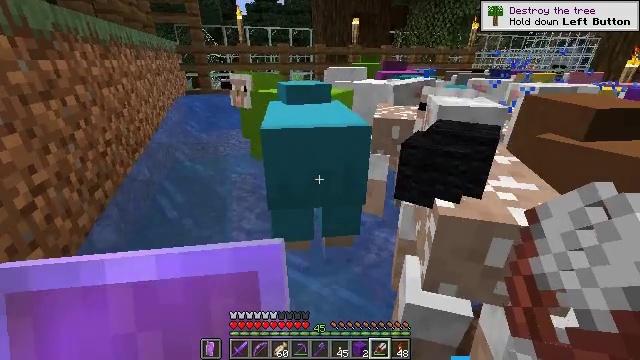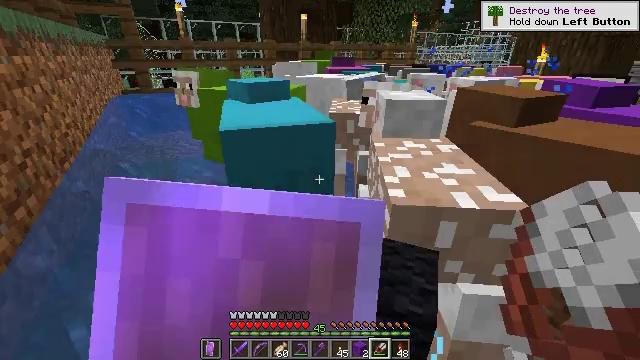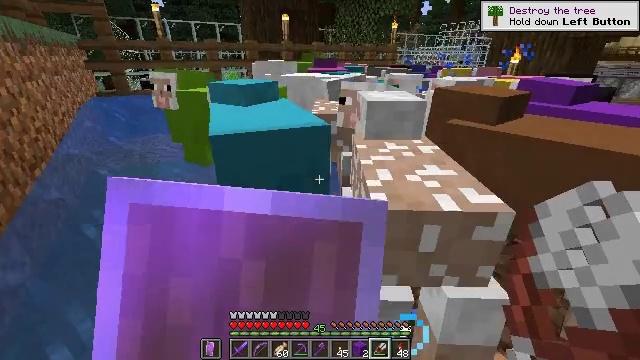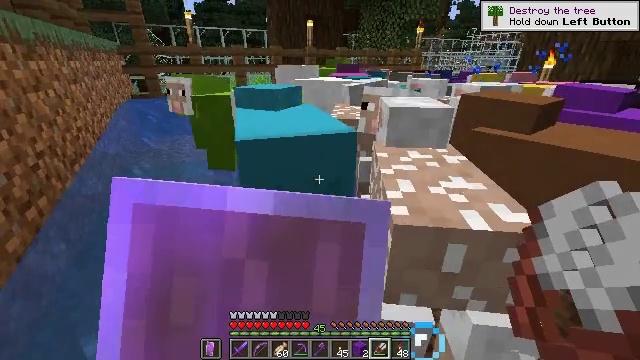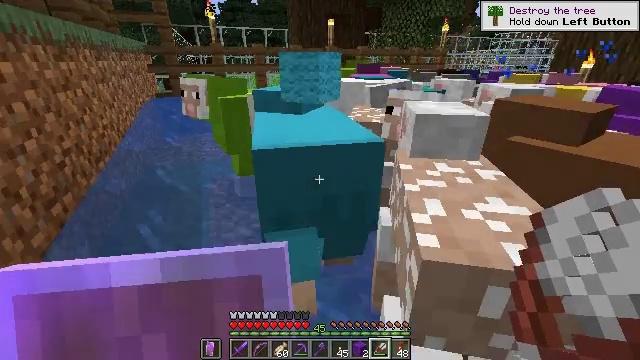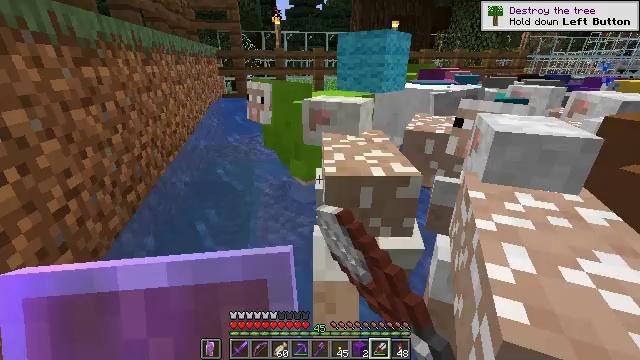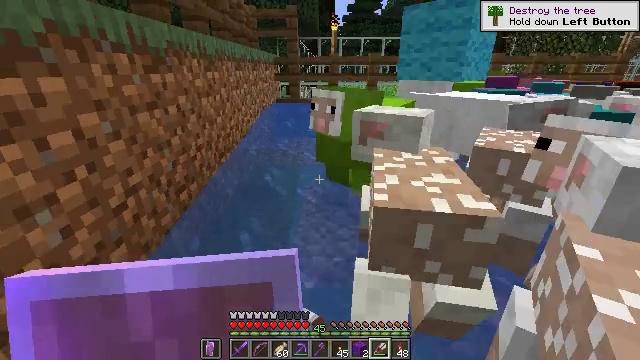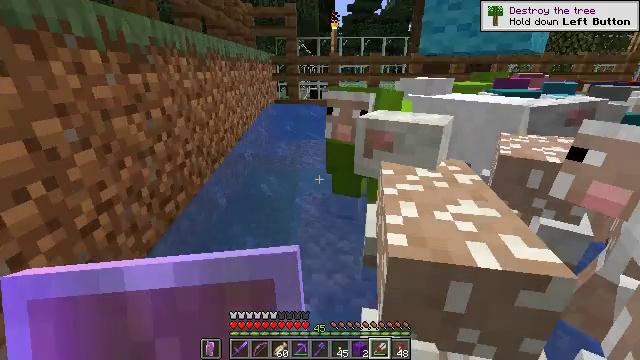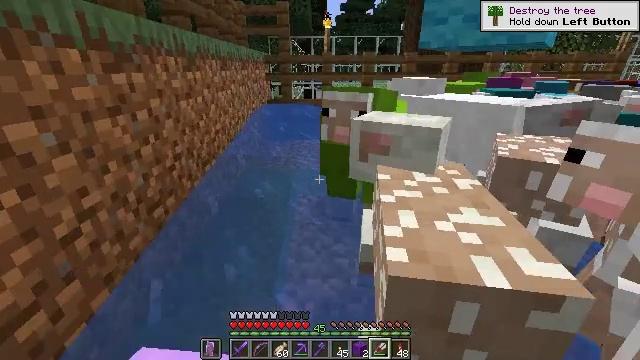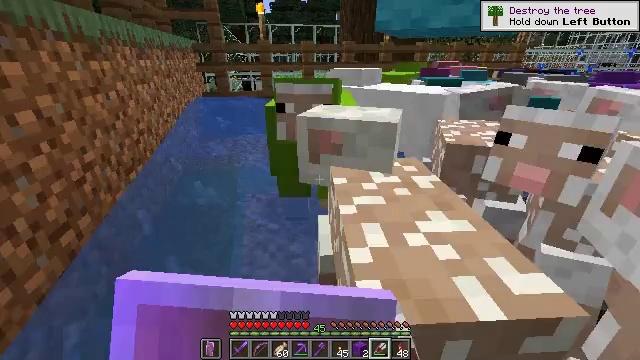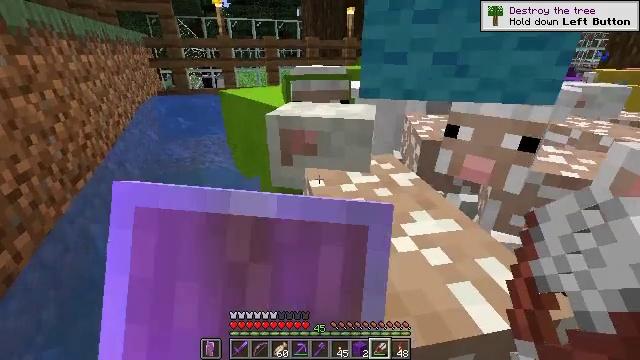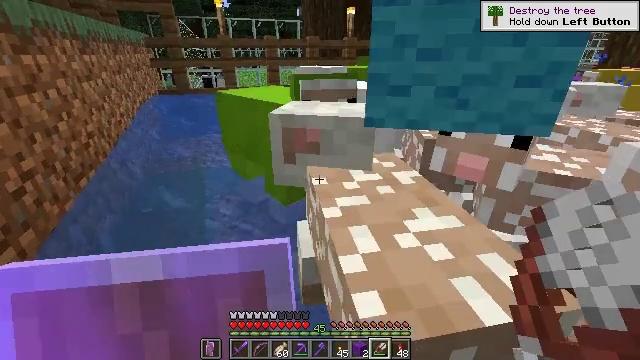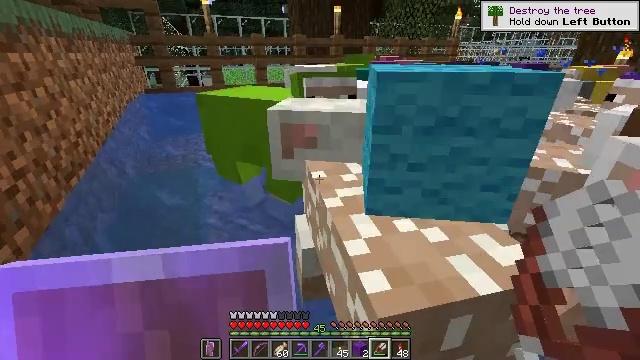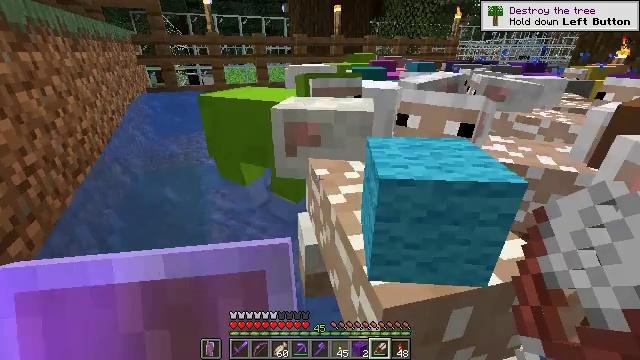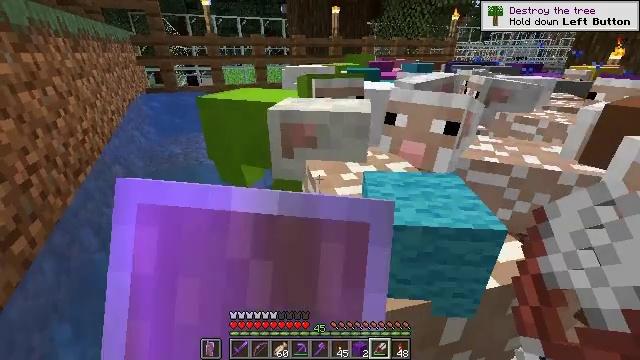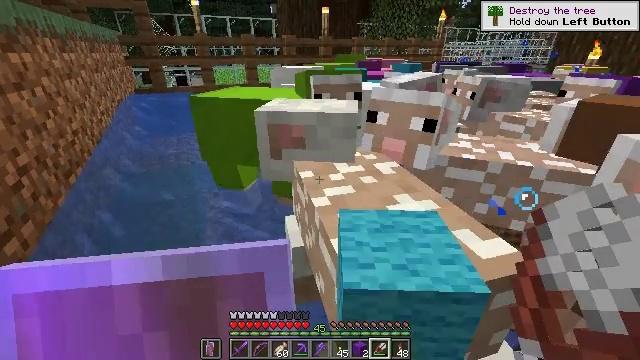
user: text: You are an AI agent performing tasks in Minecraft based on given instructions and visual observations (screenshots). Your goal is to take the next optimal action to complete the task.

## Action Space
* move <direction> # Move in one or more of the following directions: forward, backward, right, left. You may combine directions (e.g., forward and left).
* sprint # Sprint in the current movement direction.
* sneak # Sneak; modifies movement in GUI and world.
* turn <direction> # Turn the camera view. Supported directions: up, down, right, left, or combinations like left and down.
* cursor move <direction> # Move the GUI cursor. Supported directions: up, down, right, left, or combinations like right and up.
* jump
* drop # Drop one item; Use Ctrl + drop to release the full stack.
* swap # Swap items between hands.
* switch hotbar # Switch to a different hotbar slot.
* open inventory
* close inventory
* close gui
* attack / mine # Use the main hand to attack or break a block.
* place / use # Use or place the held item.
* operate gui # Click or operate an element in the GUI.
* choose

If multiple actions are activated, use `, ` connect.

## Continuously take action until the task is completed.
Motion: motion action
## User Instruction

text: Break the light blue shulker box to move it.
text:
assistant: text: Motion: turn right, use / place
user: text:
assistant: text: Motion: turn right, use / place
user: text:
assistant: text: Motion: turn left, use / place
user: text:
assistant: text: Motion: move forward, turn left, use / place
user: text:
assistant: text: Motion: move forward, turn left, use / place
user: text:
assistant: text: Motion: move forward, turn left and up, use / place
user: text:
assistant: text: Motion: move forward
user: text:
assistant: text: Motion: move forward, turn right, use / place
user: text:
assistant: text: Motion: turn right and down, use / place
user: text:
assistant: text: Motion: turn right, use / place
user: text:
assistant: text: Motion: no_op
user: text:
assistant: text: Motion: turn right, use / place
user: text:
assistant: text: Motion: use / place
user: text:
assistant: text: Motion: use / place
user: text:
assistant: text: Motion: turn right
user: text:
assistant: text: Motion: move forward, use / place
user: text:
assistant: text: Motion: move forward, use / place
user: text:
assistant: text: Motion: move forward, use / place
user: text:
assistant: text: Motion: move forward
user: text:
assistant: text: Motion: move forward, turn left, use / place
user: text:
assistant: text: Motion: move forward, use / place
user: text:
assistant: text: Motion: move forward, use / place
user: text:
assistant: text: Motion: move forward
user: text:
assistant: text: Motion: use / place
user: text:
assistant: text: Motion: use / place
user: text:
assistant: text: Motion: use / place
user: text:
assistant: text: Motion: use / place
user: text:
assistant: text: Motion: no_op
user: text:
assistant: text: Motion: turn left, use / place
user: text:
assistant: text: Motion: move forward, use / place